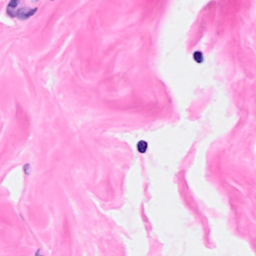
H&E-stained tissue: Breast